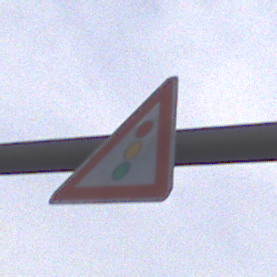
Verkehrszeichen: Lichtzeichenanlage
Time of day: MorningAfternoon
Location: Outdoor (Suburban)
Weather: PartlyCloudy
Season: NotSpecified
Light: Natural